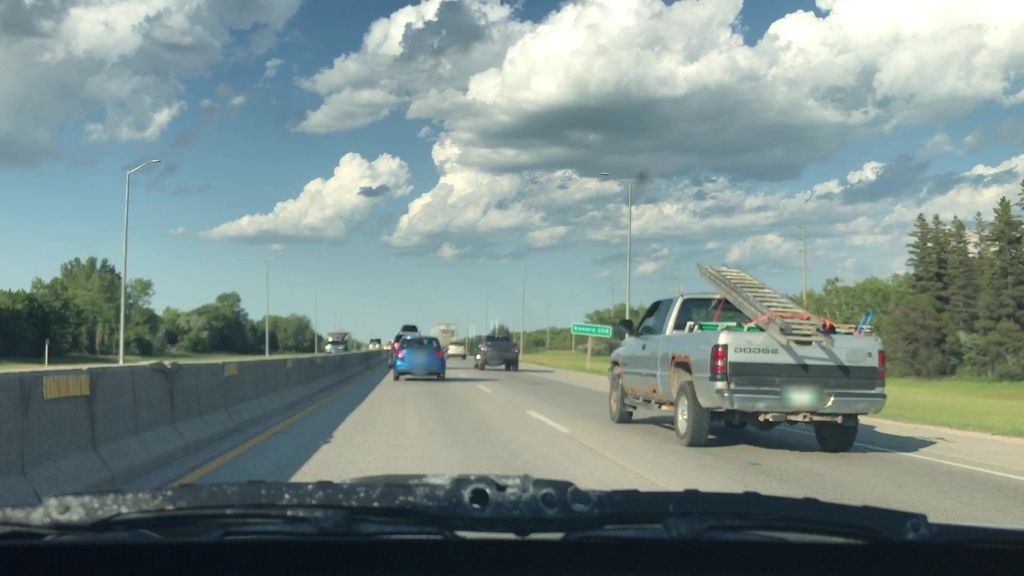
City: winnipeg